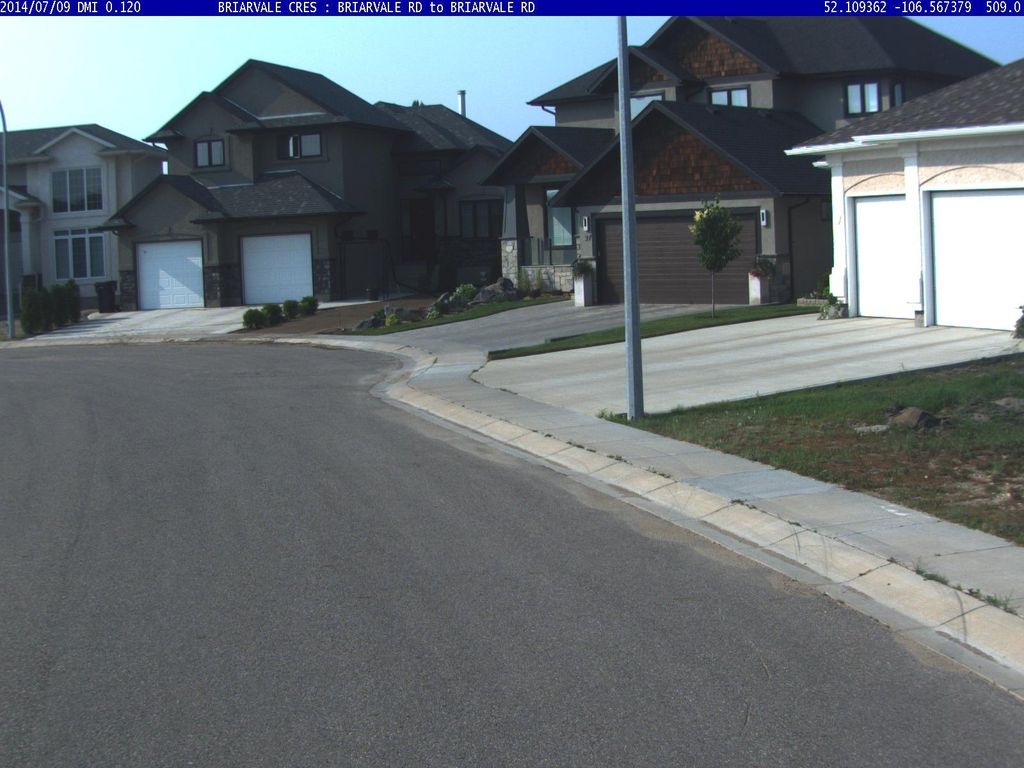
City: saskatoon